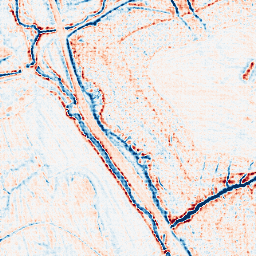
Category: edge_preserving
Decomposition family: anisotropic_diffusion
Decomposition parameters: iterations: 20
kappa: 10
gamma: 0.1
Upsampling method: sinc_hamming
Upsampling parameters: scale: 8
kernel_size: 8
Upsampling scale: 8